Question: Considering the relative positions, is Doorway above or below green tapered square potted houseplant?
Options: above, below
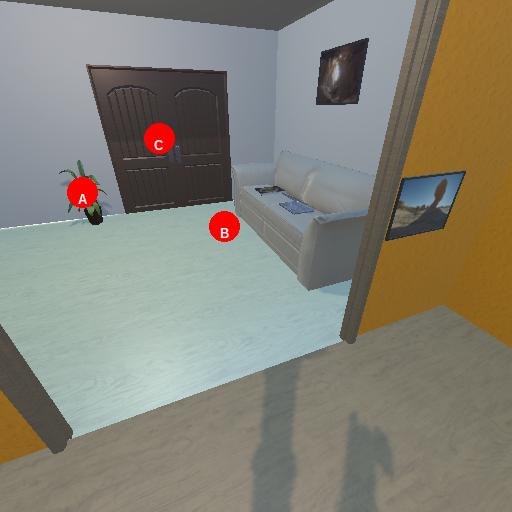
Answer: above